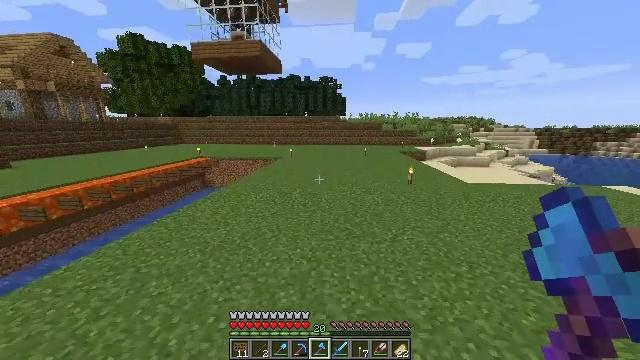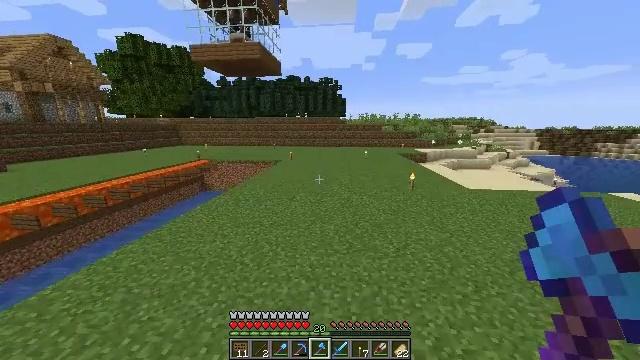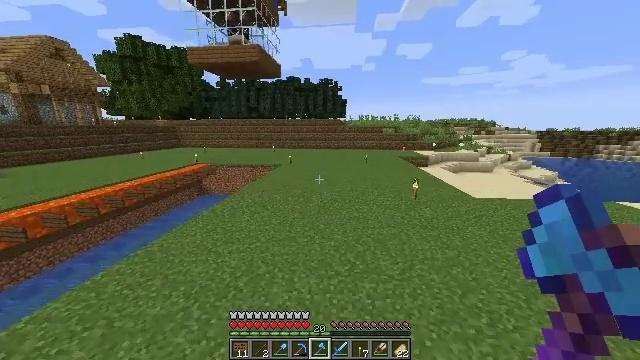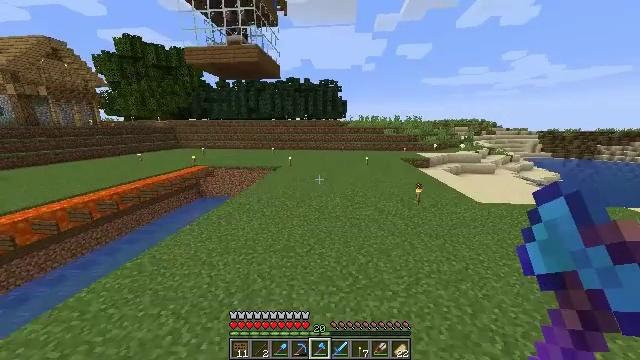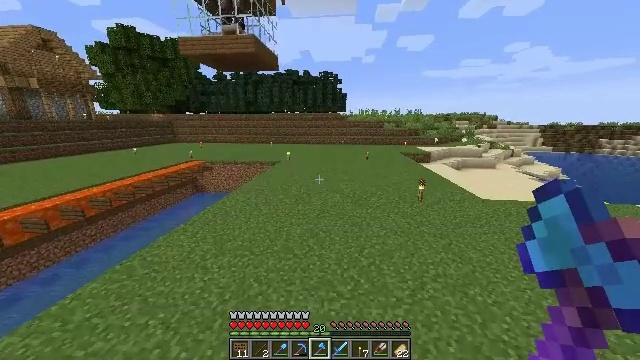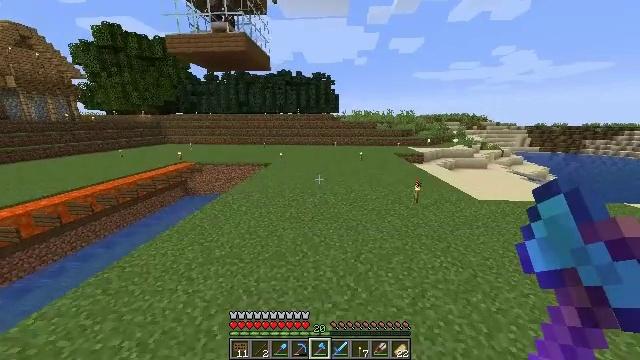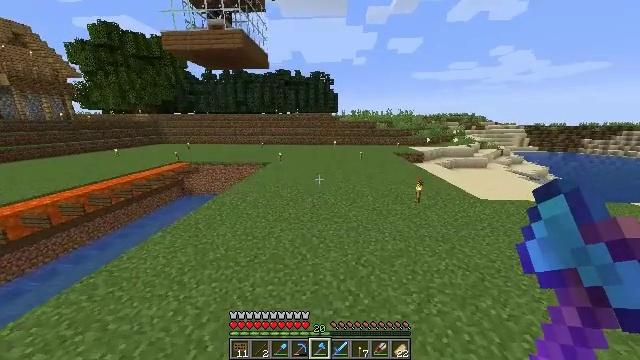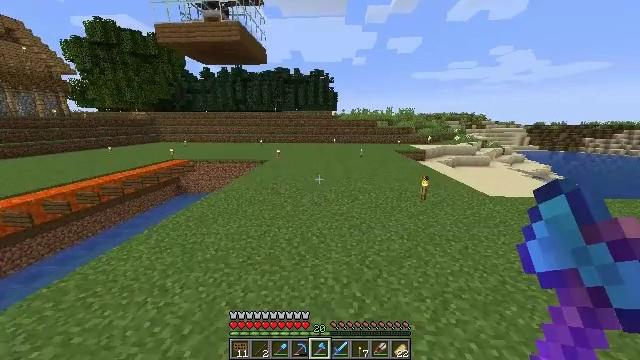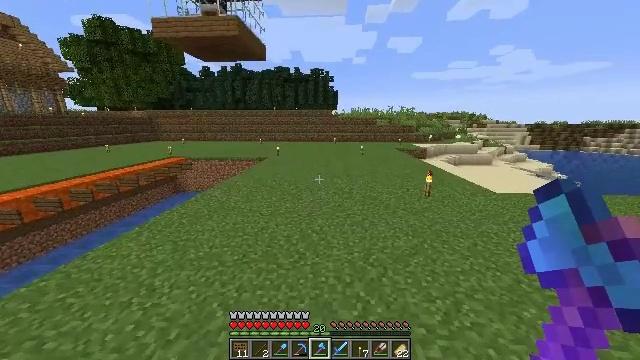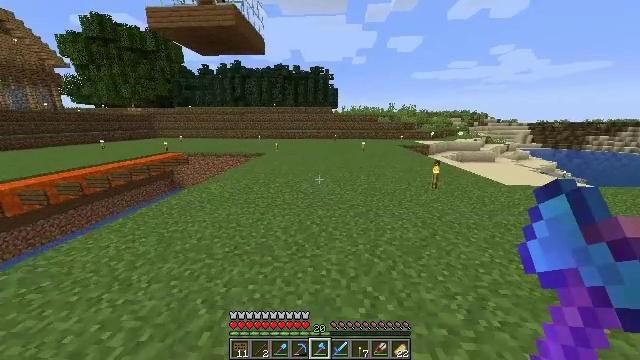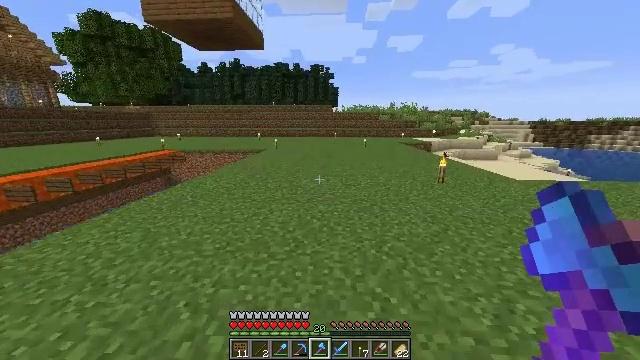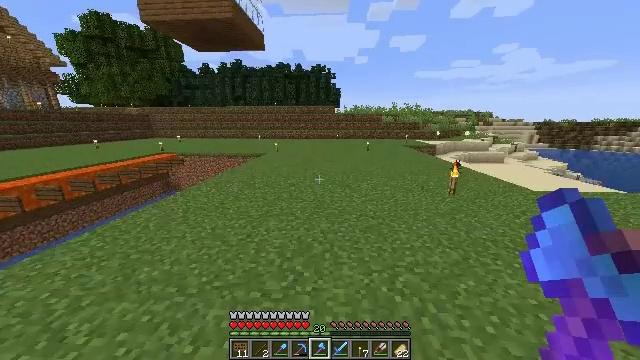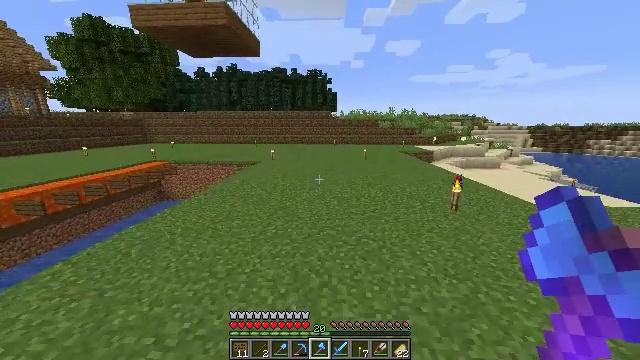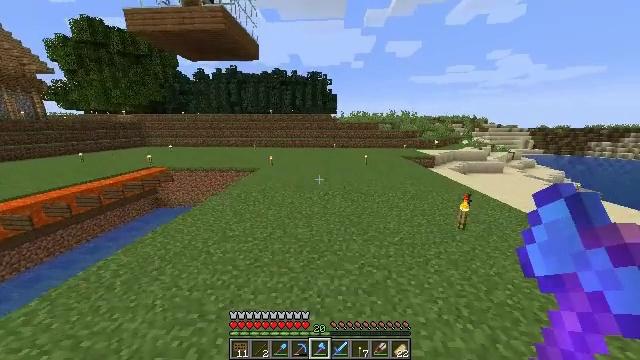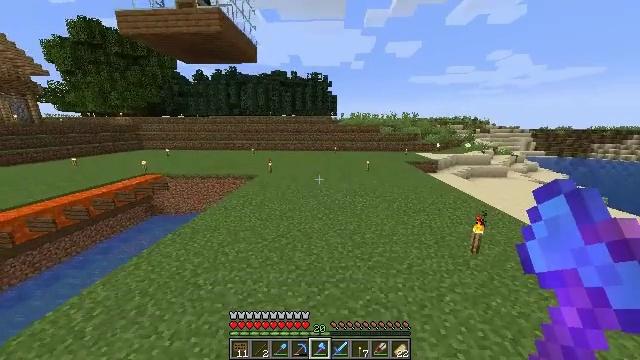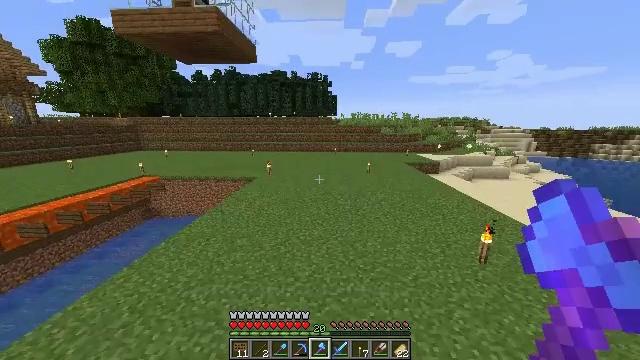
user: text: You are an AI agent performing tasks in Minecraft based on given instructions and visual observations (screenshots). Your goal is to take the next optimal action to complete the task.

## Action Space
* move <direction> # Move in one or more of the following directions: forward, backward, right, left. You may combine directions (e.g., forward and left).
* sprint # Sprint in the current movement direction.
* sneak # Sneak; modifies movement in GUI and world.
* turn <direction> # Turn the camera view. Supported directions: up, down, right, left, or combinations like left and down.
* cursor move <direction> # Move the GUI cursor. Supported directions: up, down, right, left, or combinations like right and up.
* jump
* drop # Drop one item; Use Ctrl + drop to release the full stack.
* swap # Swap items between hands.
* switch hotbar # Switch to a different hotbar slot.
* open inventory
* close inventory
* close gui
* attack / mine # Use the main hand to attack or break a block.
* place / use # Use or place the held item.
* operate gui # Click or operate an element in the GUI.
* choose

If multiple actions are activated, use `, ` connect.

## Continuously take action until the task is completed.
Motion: motion action
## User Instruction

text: Remove the torch from its spot.
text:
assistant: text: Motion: move forward, jump
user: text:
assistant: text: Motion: move forward, jump
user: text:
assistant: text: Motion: move forward, jump
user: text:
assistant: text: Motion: move forward, turn down, jump
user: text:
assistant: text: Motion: move forward, turn right, jump
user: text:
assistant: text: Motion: move forward, jump
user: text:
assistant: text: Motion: move forward, jump
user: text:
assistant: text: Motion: move forward, jump
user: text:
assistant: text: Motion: move forward, jump
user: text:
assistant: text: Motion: move forward, jump
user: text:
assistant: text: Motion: move forward, sprint, jump
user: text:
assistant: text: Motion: move forward, sprint, jump
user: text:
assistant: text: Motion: move forward, sprint, jump
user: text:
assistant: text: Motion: move forward, sprint, jump
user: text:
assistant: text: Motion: move forward, sprint, jump
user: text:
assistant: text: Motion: move forward, jump
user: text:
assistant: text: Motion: move forward, jump
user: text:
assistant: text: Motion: move forward, jump
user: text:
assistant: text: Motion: move forward, jump
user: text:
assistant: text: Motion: move forward, jump
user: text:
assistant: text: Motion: move forward, jump
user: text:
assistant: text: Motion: move forward, jump
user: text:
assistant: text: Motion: move forward, jump
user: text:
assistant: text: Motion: move forward, jump
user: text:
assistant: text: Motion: move forward, sprint, jump
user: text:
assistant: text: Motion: move forward, sprint, jump
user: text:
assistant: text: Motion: move forward, sprint, jump
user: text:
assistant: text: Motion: move forward, sprint, jump
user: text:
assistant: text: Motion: move forward, sprint, jump
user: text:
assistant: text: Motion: move forward, jump